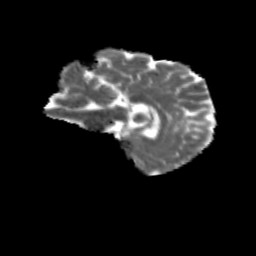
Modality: MD
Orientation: sagittal
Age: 47
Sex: female
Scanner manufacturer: siemens
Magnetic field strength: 3 T
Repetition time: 4.71 s
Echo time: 0.0906 s